This time-frequency spectrogram was computed from a bearing vibration snapshot; brighter regions carry more energy. Classify the bearing condition as one of: normal, inner_race, outer_race, ball.
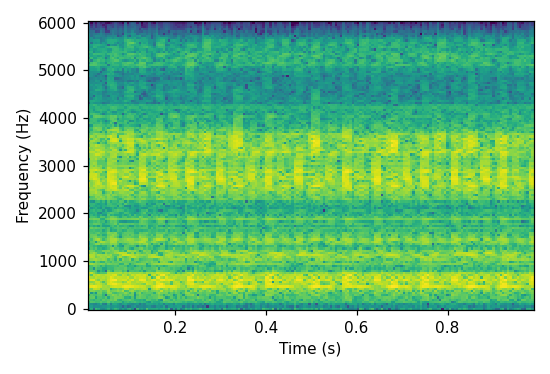
Answer: outer_race